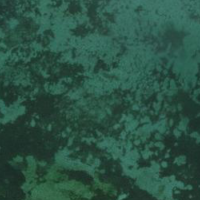
EUNIS habitat code: 14
Species observed at this site:
Chroicocephalus ridibundus
Phalacrocorax carbo
Tachymarptis melba
Corvus corone
Podiceps cristatus
Cygnus olor
Larus michahellis
Fulica atra
Columba livia
Delichon urbicum